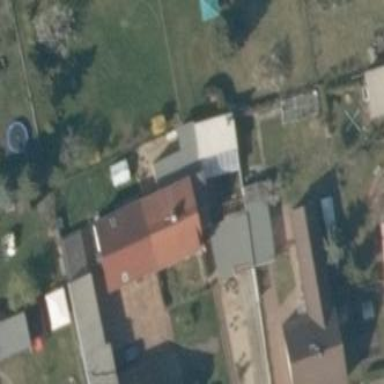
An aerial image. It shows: Simple and straightforward house.